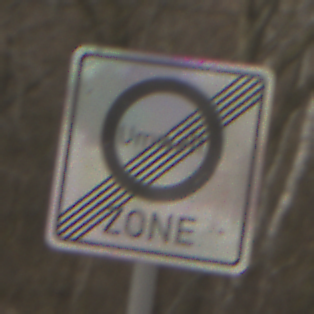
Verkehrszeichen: EndeUmweltzone
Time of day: MorningAfternoon
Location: Outdoor (Nature)
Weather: PartlyCloudy
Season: Winter
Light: Natural